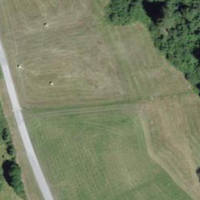
EUNIS habitat code: 24
Species observed at this site:
Angelica sylvestris